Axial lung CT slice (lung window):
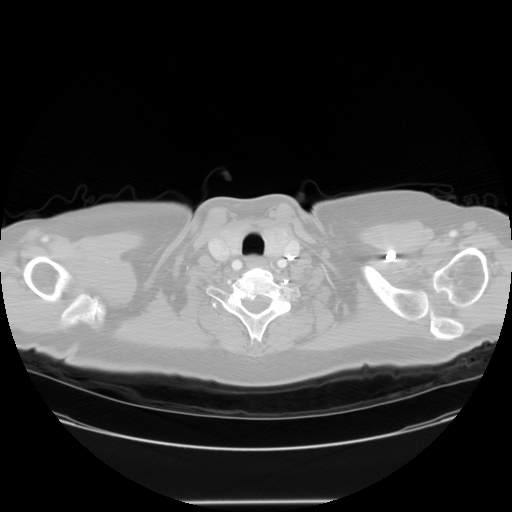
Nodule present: no